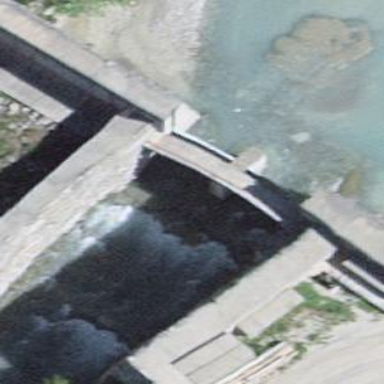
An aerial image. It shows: Dam along waterway.